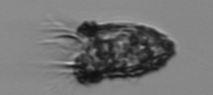
Label: Tintinnopsis